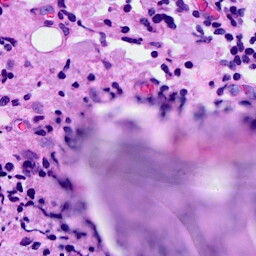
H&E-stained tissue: Breast